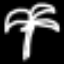
Label: palm tree